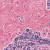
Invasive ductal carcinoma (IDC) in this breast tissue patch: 0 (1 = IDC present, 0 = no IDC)